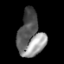
Tissue: lung
Cell type: Epithelial cells
Senescence score: 0.2149
Nuclear area (px): 1108
Mean DAPI intensity: 115.144